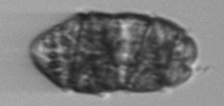
Label: Margalefidinium